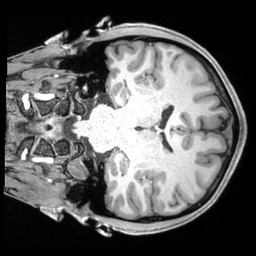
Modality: T1w
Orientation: coronal
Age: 21
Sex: male
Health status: healthy
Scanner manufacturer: siemens
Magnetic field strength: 3 T
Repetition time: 2.4 s
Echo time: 0.00194 s